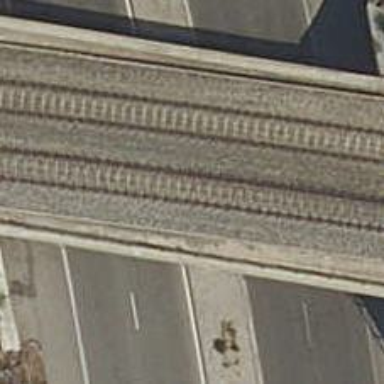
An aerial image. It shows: Railway bridge with electrified contact lines.